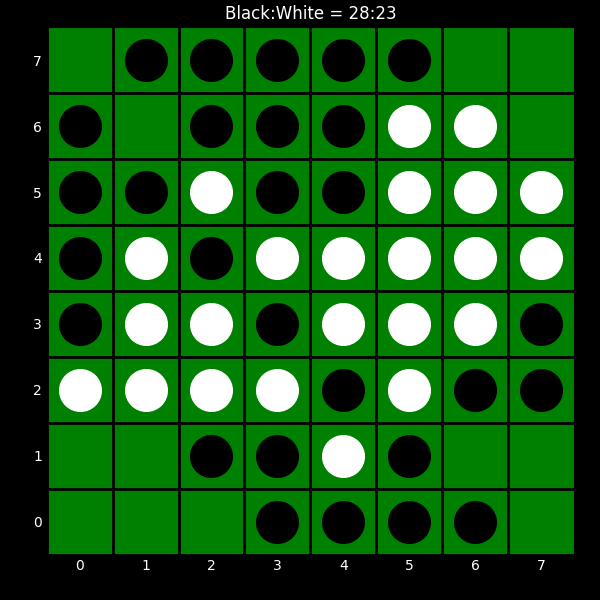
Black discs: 28
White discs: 23